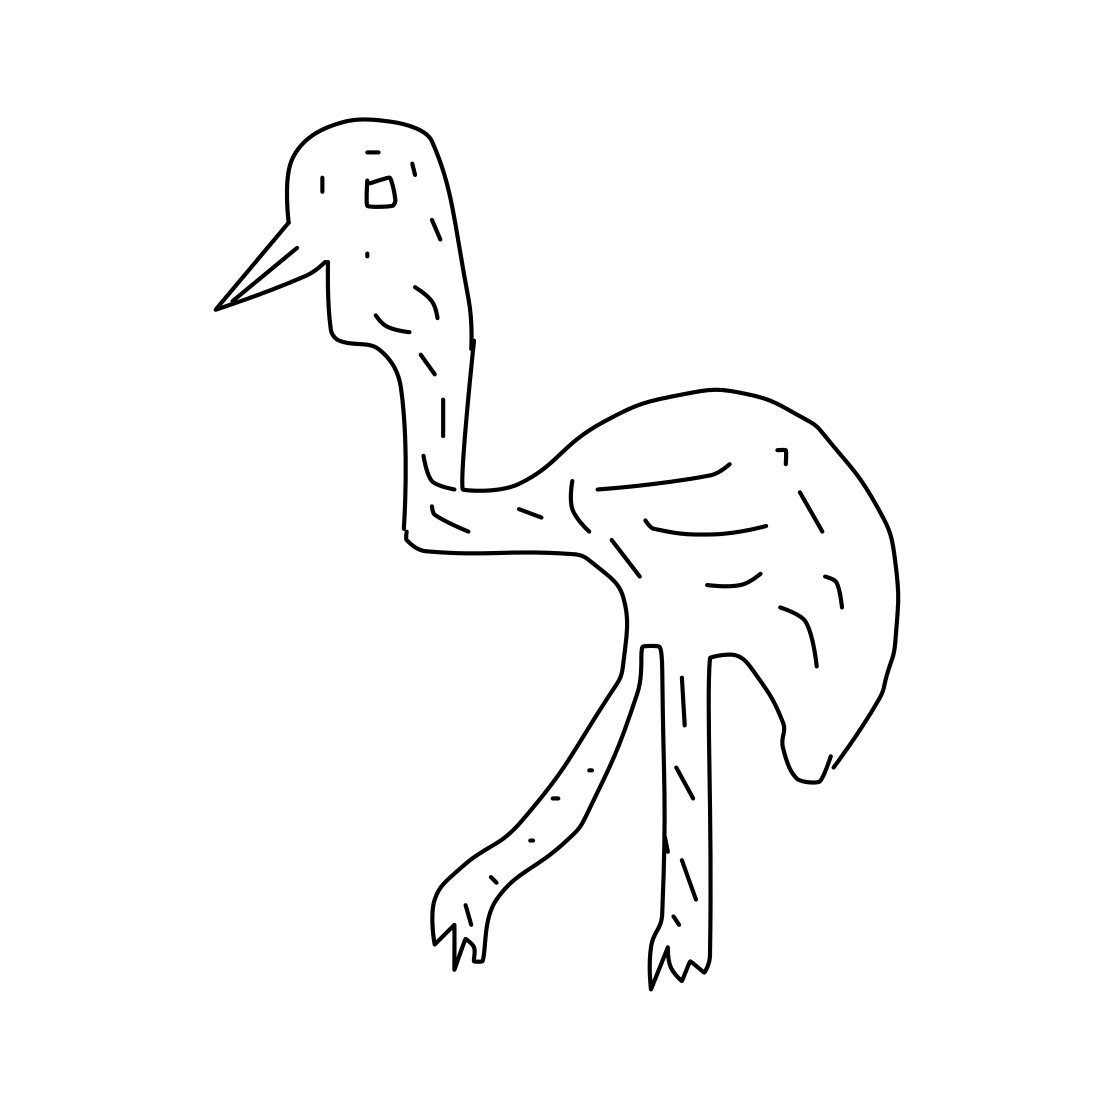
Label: standing bird